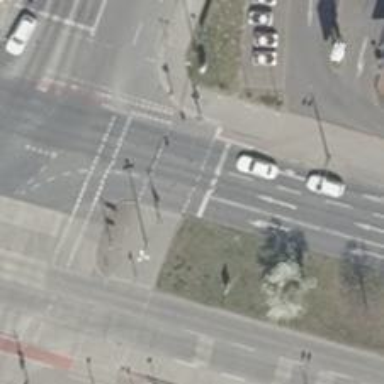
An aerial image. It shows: Road with traffic signals.